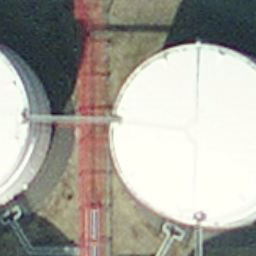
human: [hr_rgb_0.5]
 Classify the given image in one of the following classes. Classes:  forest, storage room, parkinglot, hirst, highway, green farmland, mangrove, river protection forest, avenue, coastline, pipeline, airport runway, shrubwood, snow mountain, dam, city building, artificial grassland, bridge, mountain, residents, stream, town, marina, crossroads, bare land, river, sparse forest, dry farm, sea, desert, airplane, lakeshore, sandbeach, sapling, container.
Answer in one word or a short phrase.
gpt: storage room